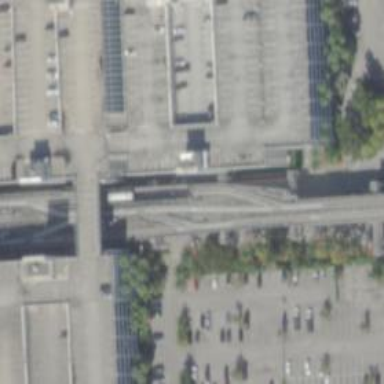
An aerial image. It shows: Viaduct bridge carrying electrified monorail railway.